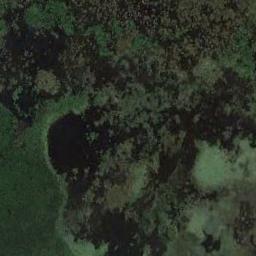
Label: wetland